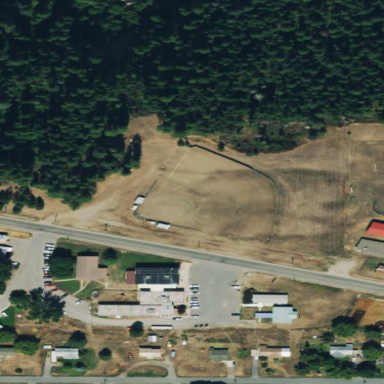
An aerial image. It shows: Baseball pitch for leisure and sports activities.